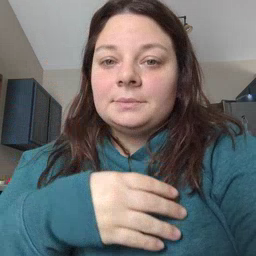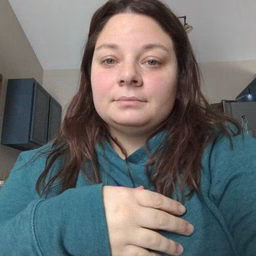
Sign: sleep